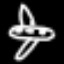
Label: airplane